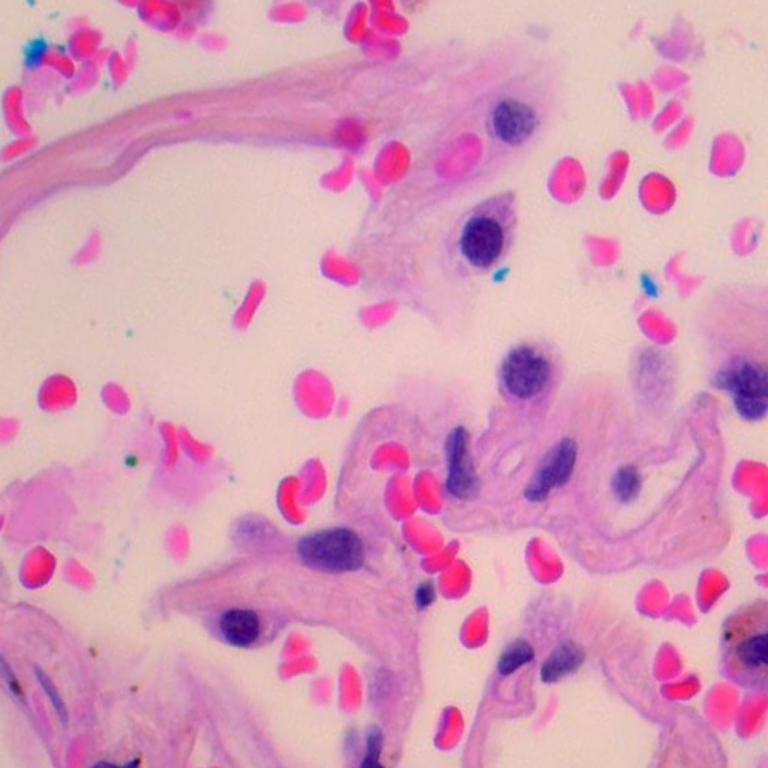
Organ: lung
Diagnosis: benign